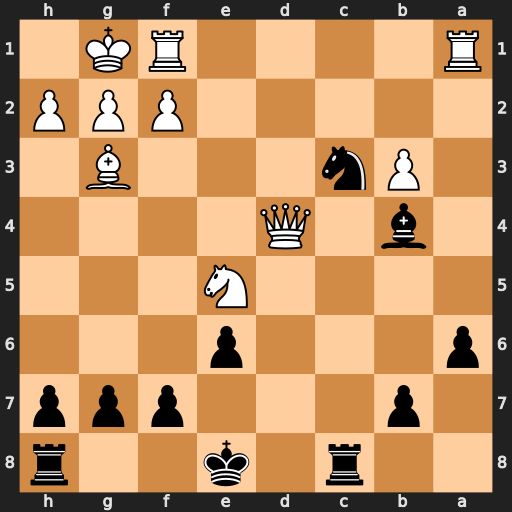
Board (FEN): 2r1k2r/1p3ppp/p3p3/4N3/1b1Q4/1Pn3B1/5PPP/R4RK1
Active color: b
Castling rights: k
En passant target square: -
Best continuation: Ne2+ Kh1 Nxd4